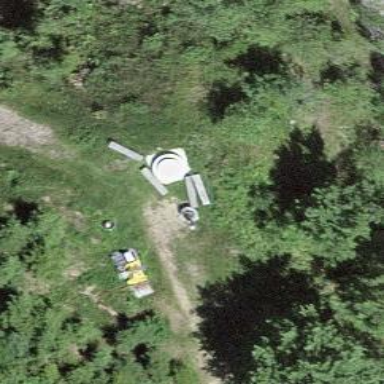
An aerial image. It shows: Picnic table located in leisure land area.